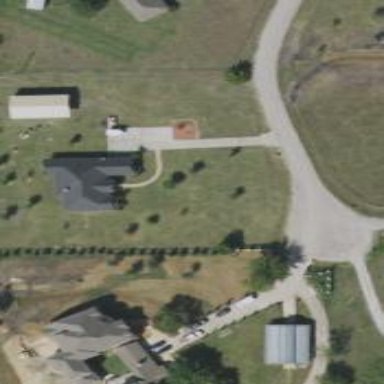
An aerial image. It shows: Driveway leading to service road.